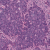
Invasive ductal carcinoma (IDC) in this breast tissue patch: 1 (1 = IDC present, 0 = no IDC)